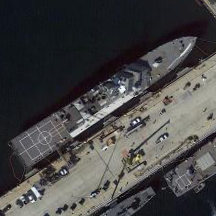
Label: Freedom-class_combat_ship